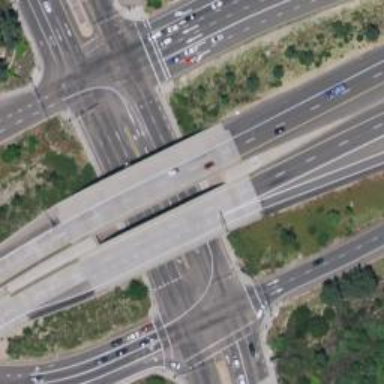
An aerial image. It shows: Bridge over motorway.